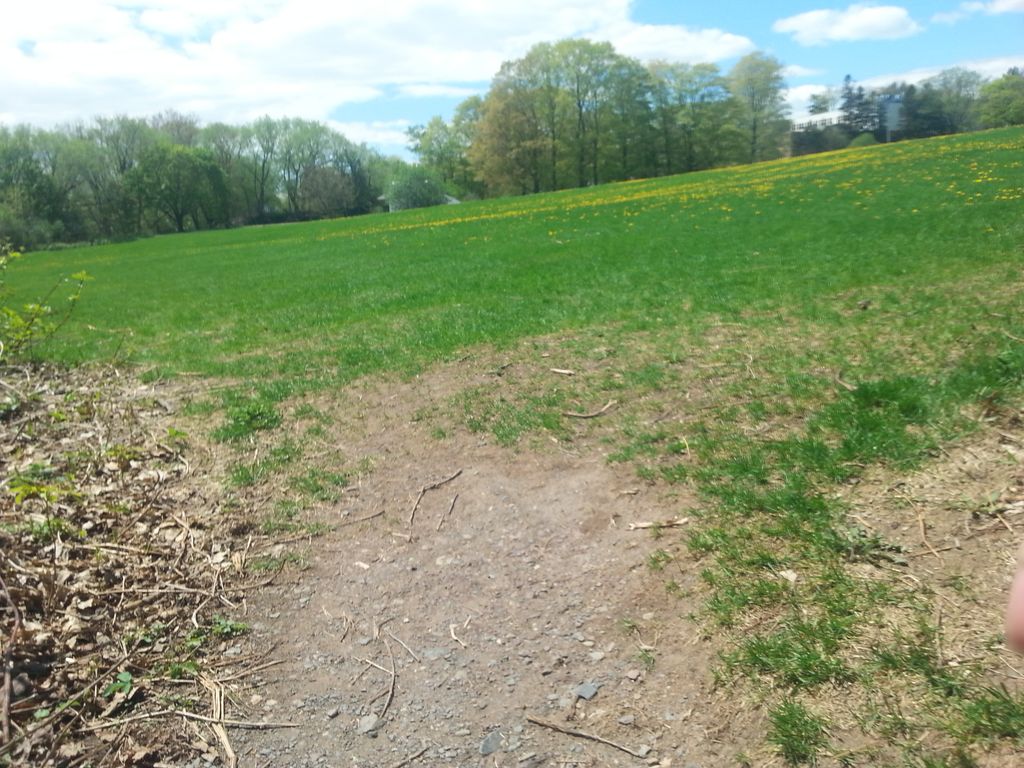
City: quebec_city